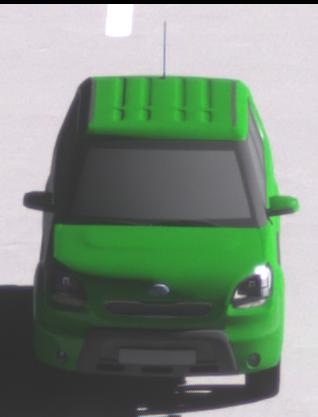
Make: KIA
Model: Soul 1.6
Detailed model: Soul (AM)
Model produced from: 2009/02
Model produced until: 2009/11
Doors: 5
Color: green
Road condition: dry road
Daytime: morning or afternoon
Contrast: high contrast